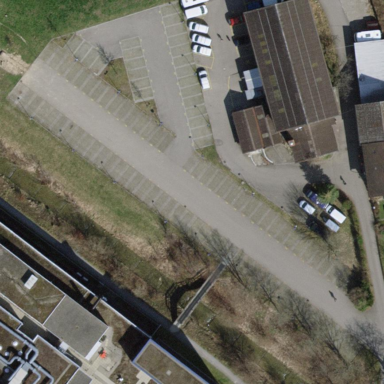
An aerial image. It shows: Parking area with surface.